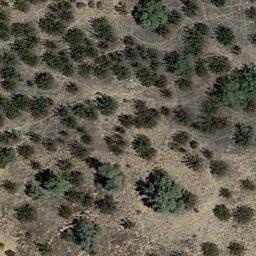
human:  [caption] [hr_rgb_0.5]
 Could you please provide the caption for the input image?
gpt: Chaparral is evenly distributed on the sand .

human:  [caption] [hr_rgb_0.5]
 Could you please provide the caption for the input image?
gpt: There are several winding paths in the jungle .

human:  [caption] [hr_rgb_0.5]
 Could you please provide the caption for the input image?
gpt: There are some different kinds of bushes make up the chaparral on the desert .

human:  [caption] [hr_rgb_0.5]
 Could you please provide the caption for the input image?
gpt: Some green chaparrals of different sizes grow in the desert .

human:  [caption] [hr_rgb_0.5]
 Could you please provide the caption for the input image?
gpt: The chaparral is approximately evenly distributed .